The plot shows how the frequency content of a bearing vibration signal evolves over time (STFT spectrogram). Classify the bearing condition as one of: normal, inner_race, outer_race, ball.
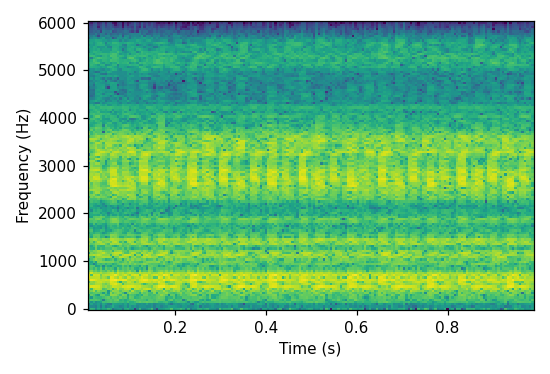
Answer: outer_race